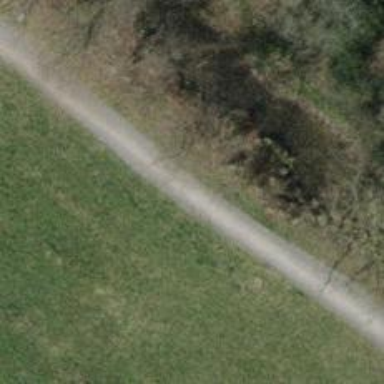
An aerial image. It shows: Footway with pebblestone surface.